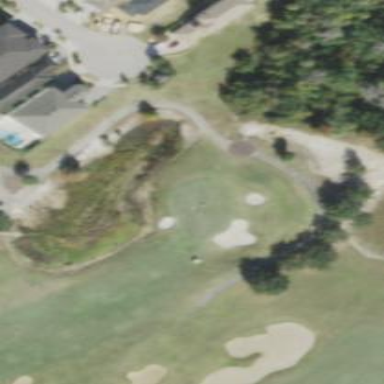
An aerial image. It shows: Sandy area is golf bunker.